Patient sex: F
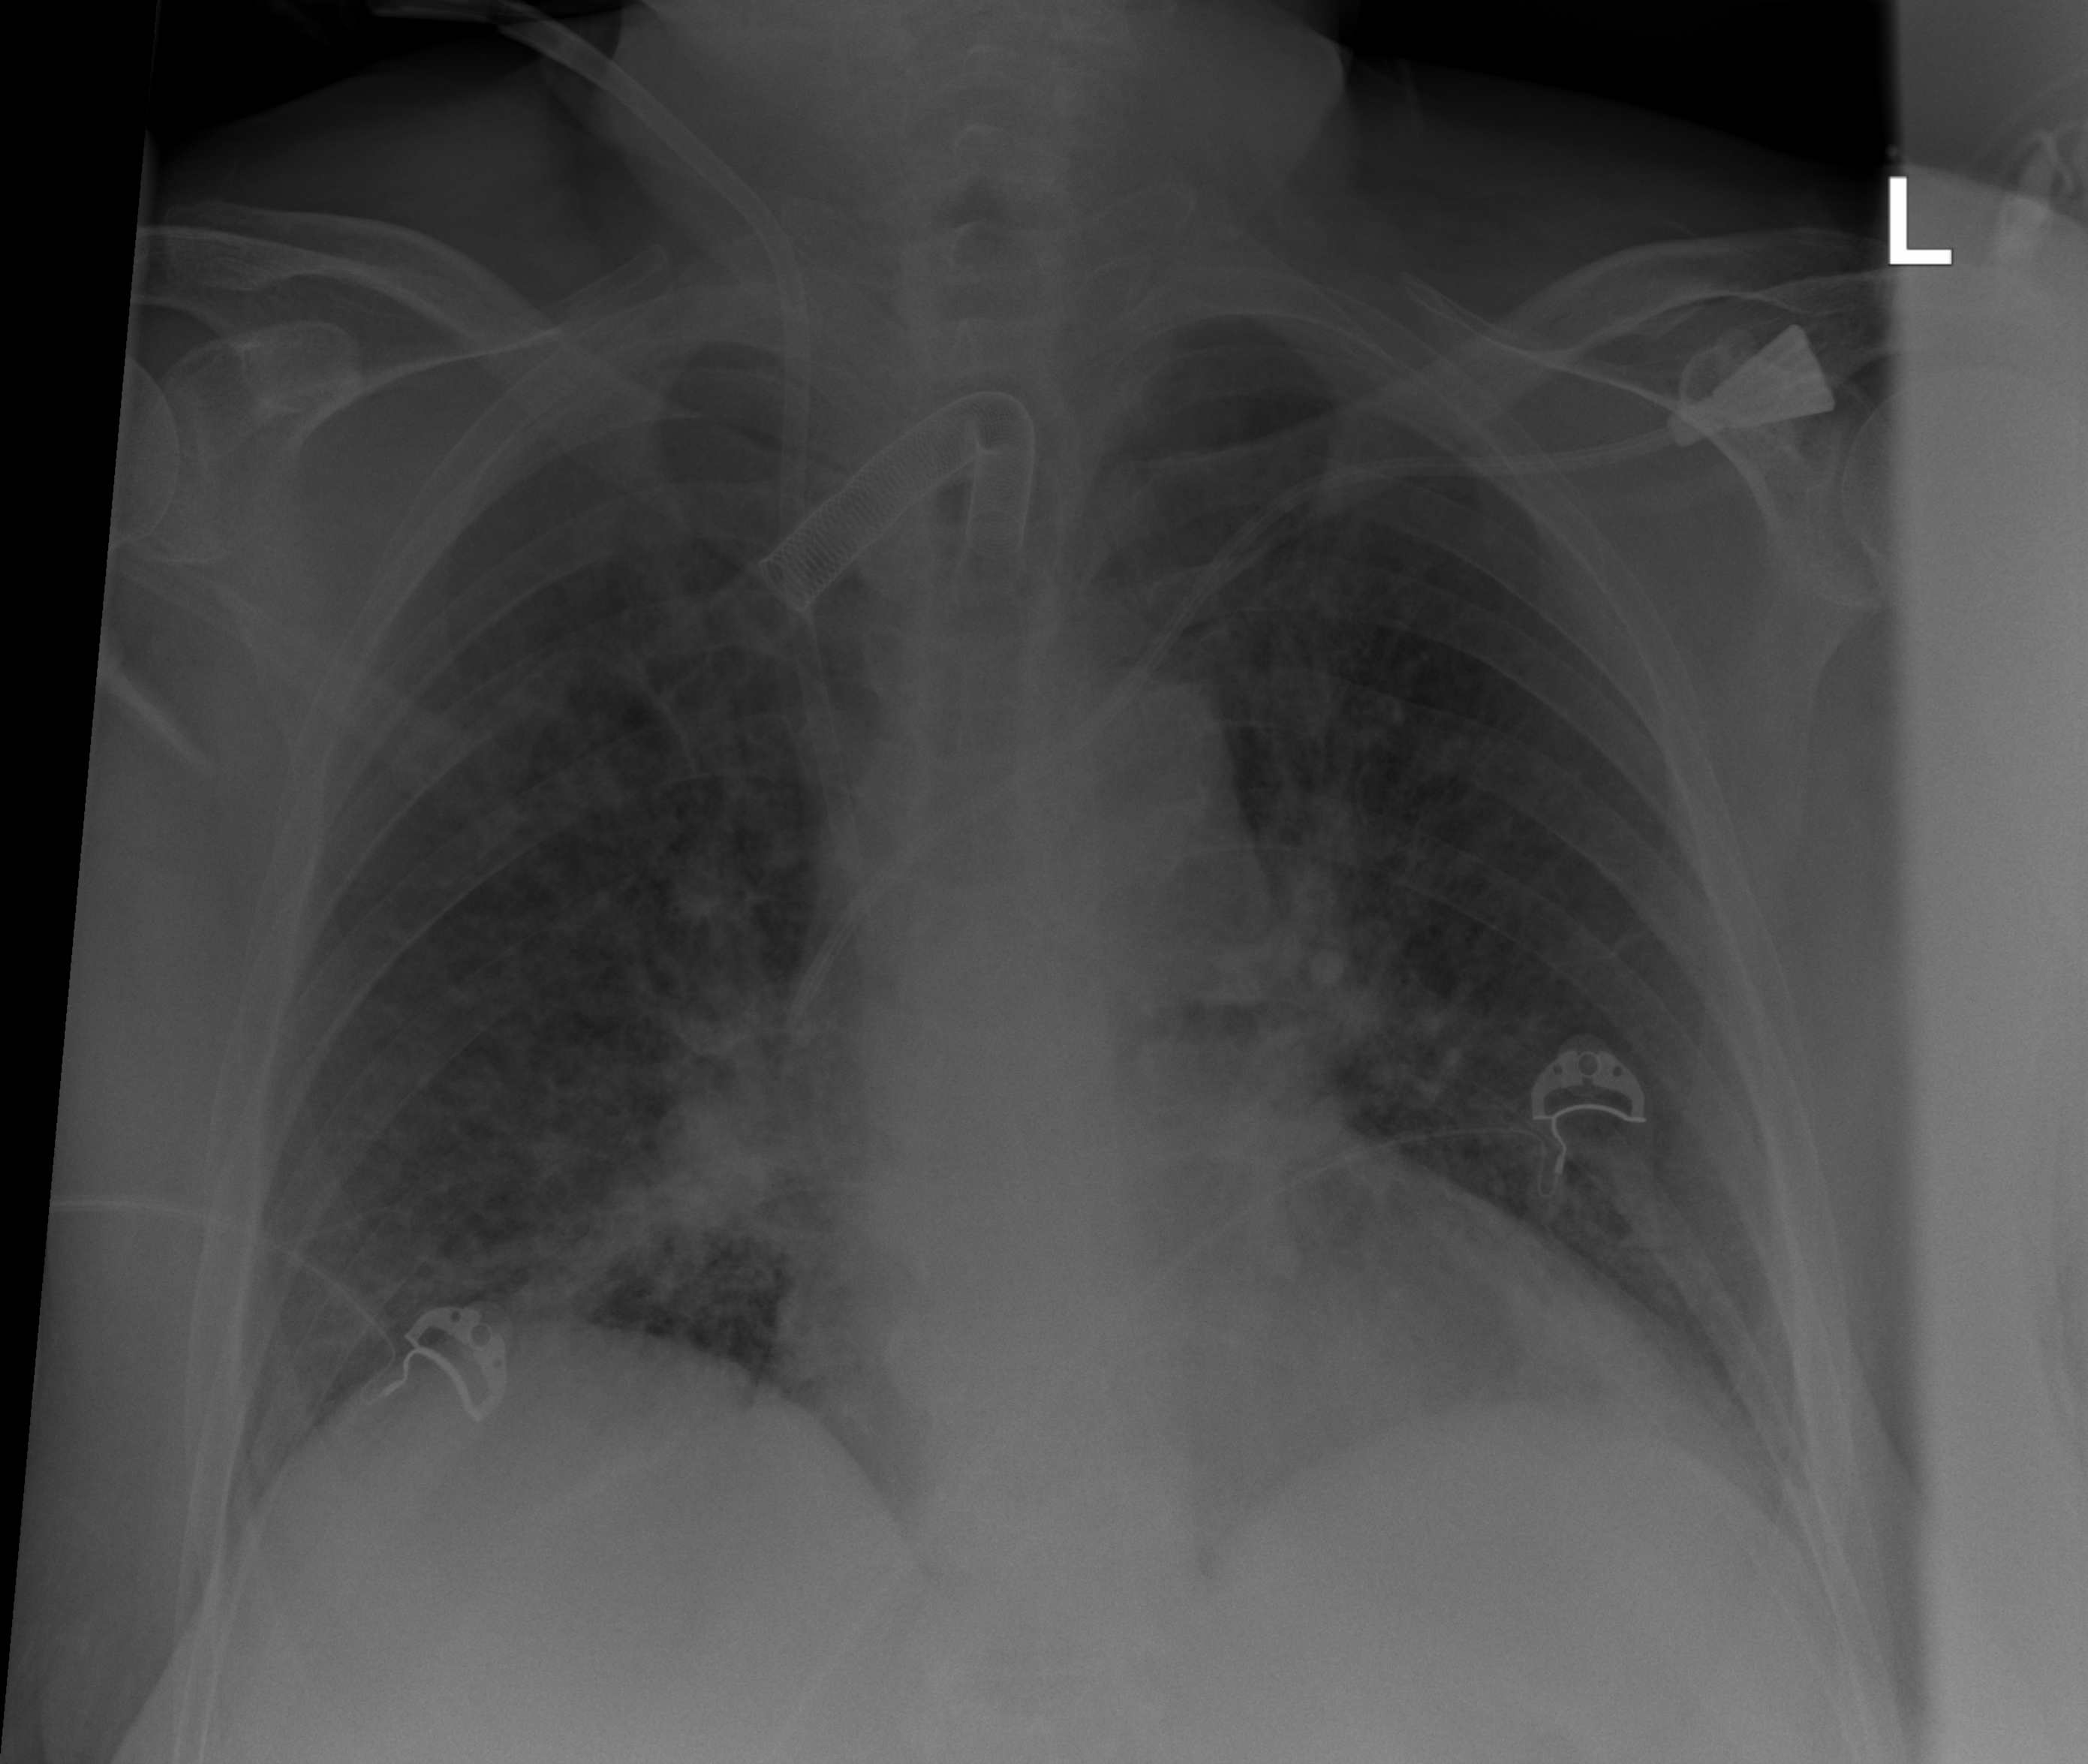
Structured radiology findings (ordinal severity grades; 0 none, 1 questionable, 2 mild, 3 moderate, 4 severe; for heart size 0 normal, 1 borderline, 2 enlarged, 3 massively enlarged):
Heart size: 2
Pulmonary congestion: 2
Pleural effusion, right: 0
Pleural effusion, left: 0
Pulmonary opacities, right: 3
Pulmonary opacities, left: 2
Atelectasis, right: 2
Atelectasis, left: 0